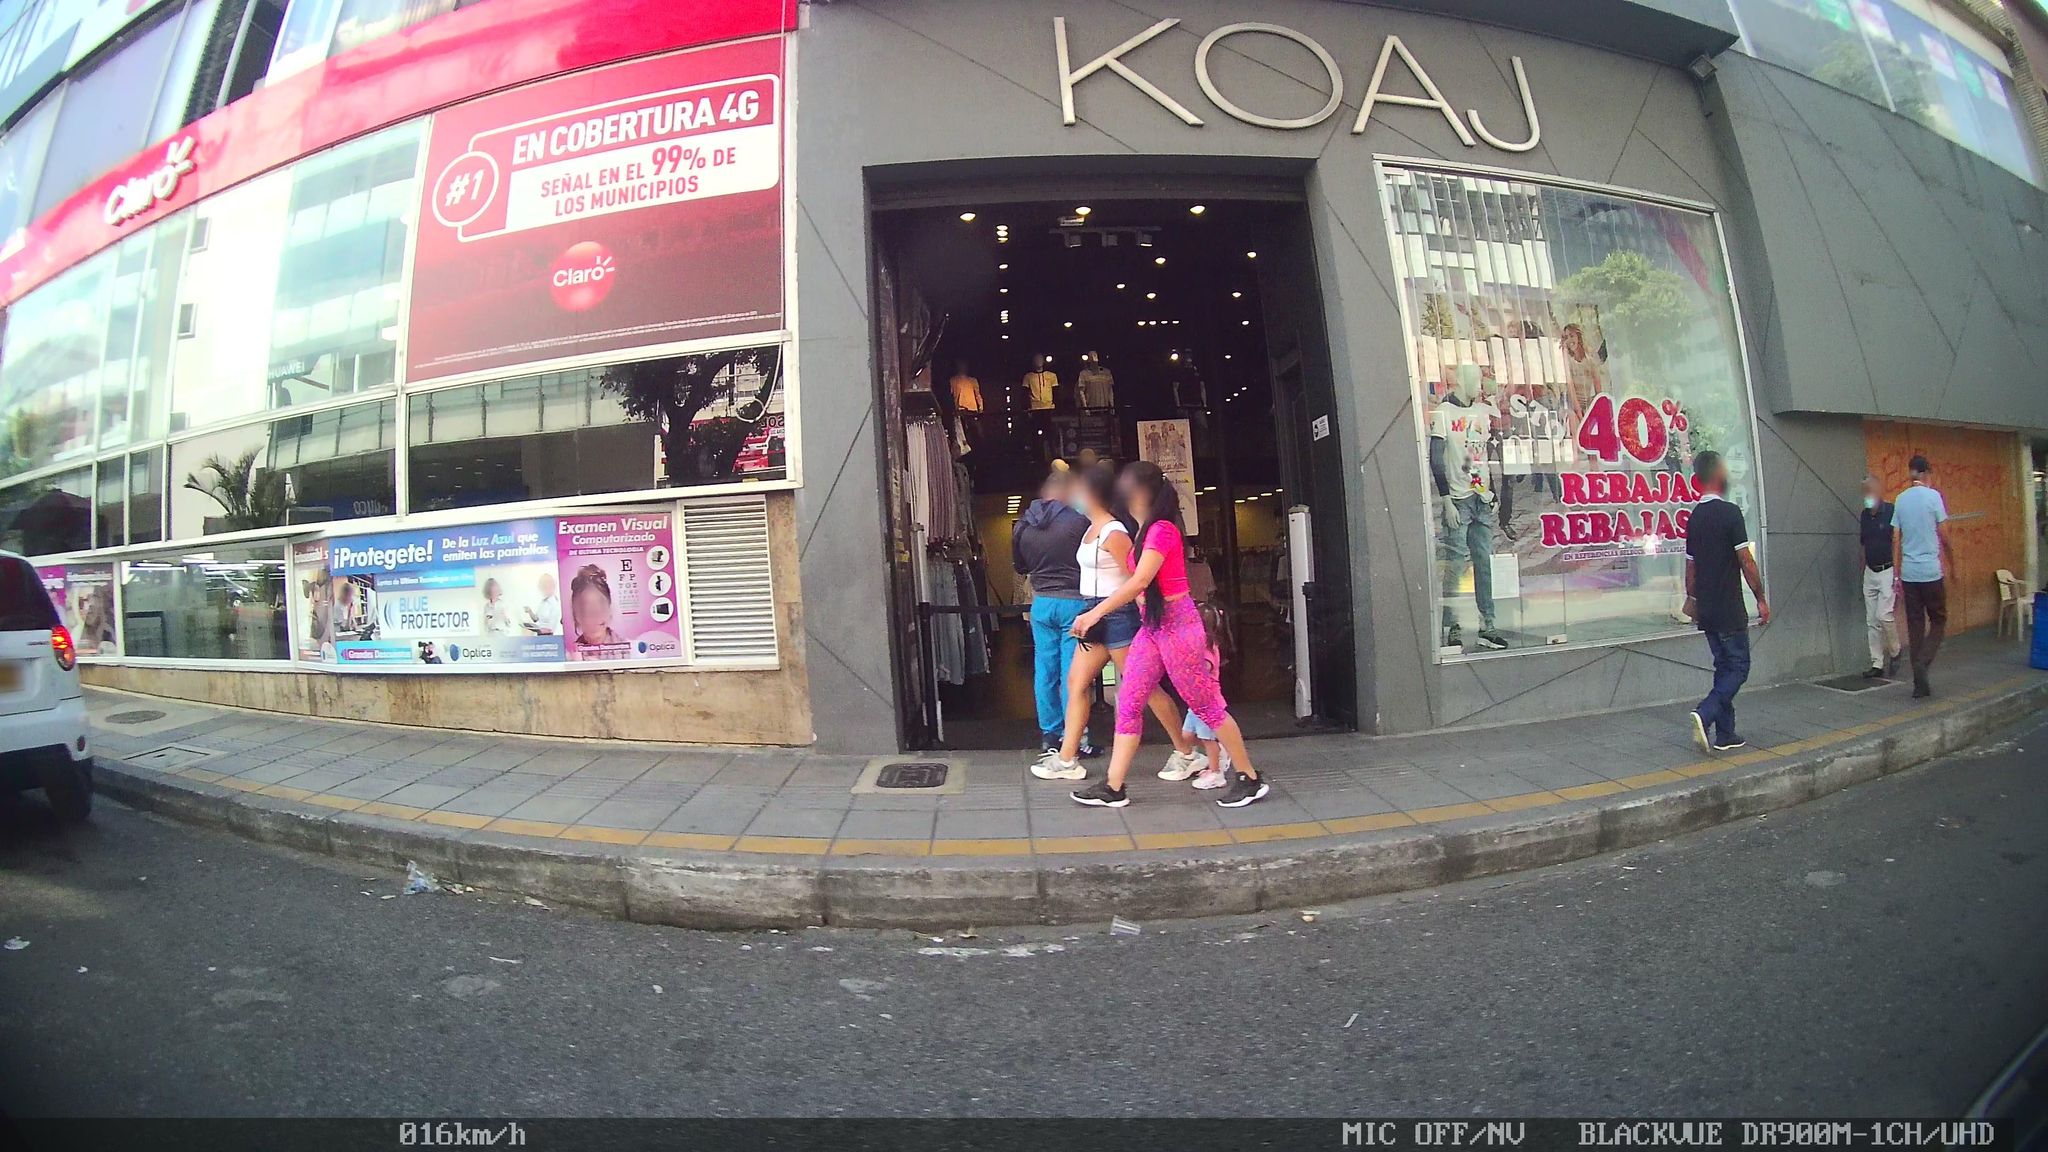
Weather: clear
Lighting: day
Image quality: slightly poor
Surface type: walking surface
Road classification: tertiary
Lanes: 2
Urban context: urban centre
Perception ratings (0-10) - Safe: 2.07, Lively: 6.87, Beautiful: 5.73, Boring: 1.84, Depressing: 8.65, Wealthy: 2.77